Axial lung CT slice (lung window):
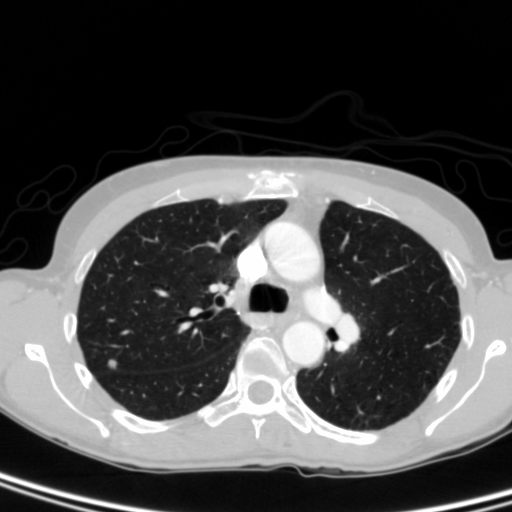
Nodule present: yes
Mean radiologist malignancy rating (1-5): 2.75